Chest X-ray:
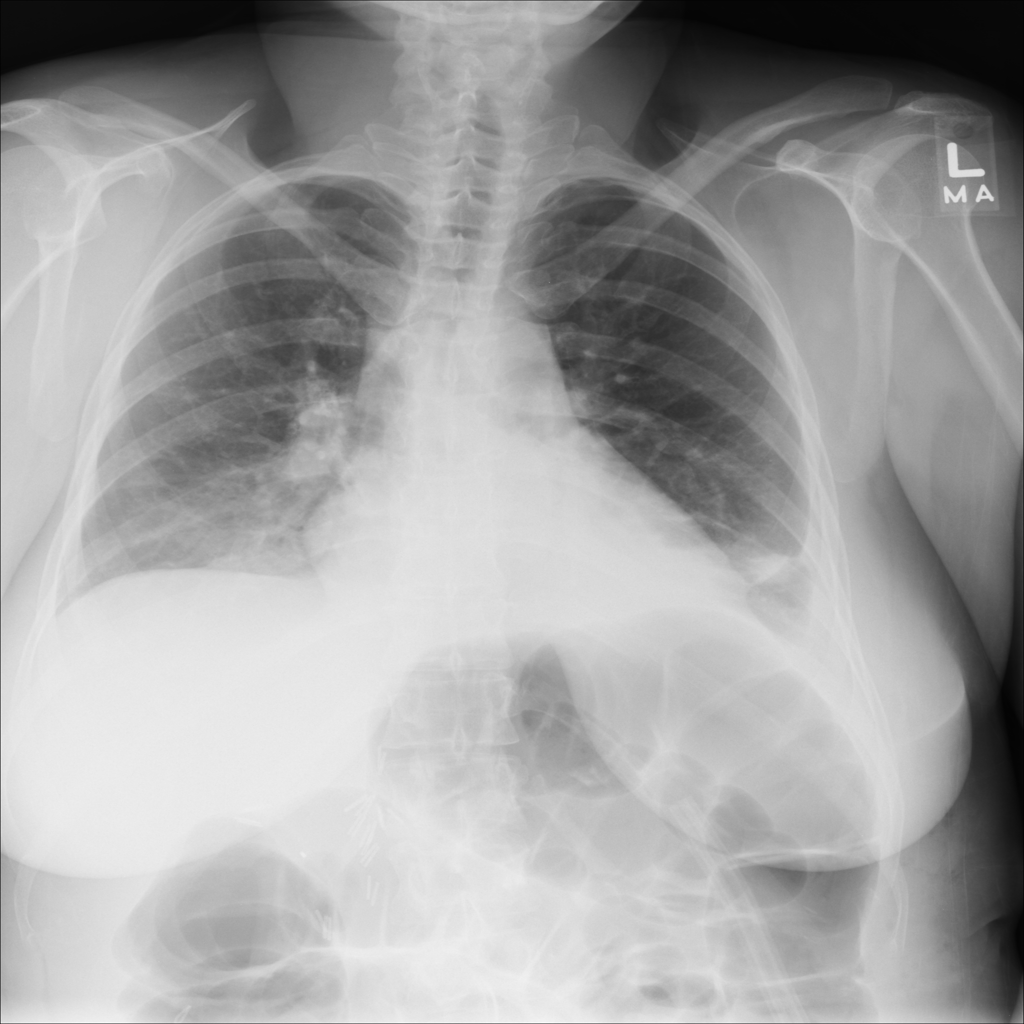
Findings: Effusion, Consolidation
No abnormal finding: no